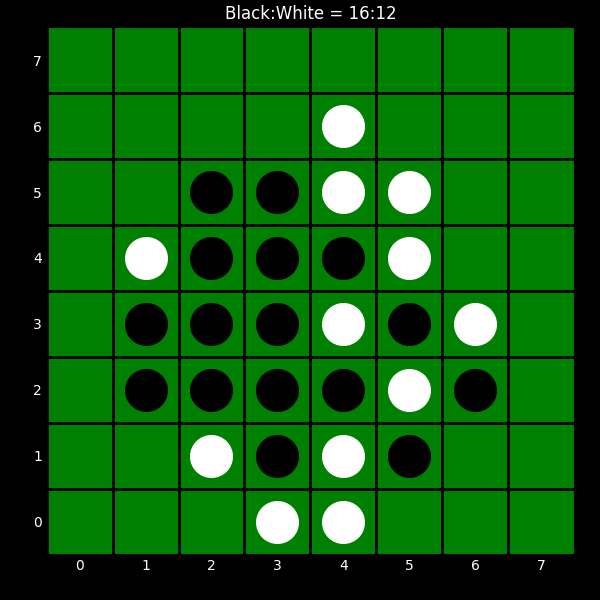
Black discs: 16
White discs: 12